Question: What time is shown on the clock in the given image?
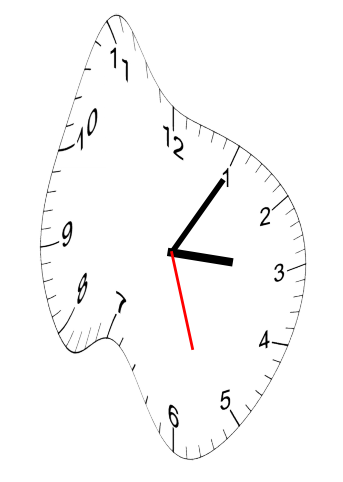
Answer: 03:05:27